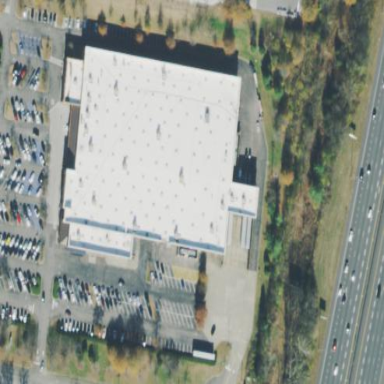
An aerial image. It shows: Wholesale shop housed in building.